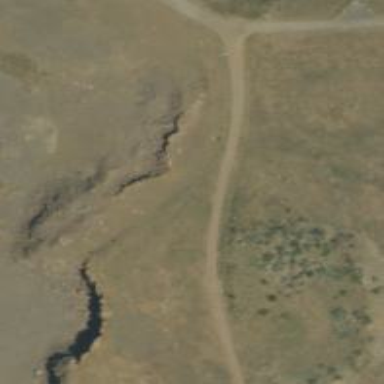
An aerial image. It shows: Natural cliff.